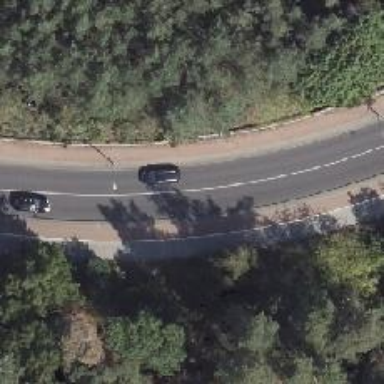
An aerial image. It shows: Secondary road with asphalt surface and lane markings. There are sidewalks on both sides of the road and cycle track on both sides as well.